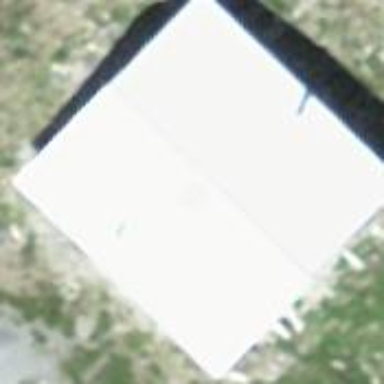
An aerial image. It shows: Gabled building.